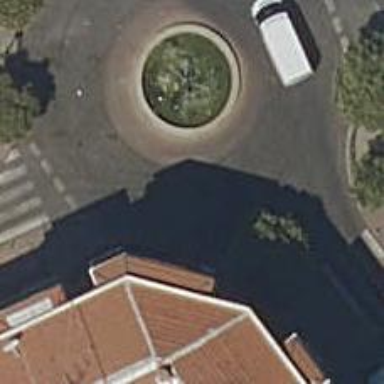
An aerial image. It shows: Residential road that intersects with roundabout.